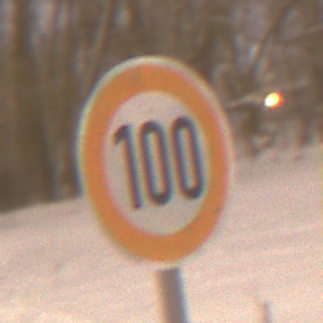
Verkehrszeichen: Geschwindigkeit100
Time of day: Night
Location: Outdoor (Urban)
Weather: Overcast
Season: Winter
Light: Artificial